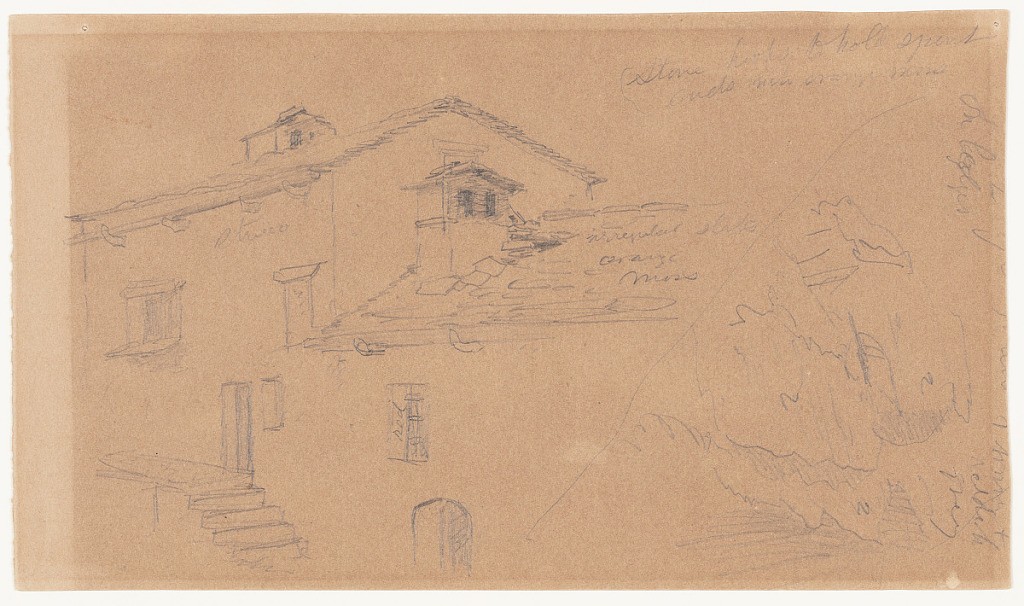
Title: Alpine Houses and Rocks, Switzerland
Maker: Frederic Edwin Church, American, 1826–1900
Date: August 1868
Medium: Graphite on tan laid paper; verso: graphite and white gouache
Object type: drawing
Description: Architecture and landscape sketches showing an oblique view of two stucco houses with slate roofs, two chimneys, and an exterior stairway, at left. At lower right, loose sketches of rocks and ledges are included.

Verso: Landscape sketch showing tall, sharp, snow-capped peaks along a mountain range that extends horizontally across the composition. With the wooded summits of nearby hills visible in the foreground, the mountain range is viewed from the opposite side of a valley, likely the Rhone Valley. In the middle distance, hazy clouds and possibly smoke hangs in the atmosphere, obfuscating the view of the range.